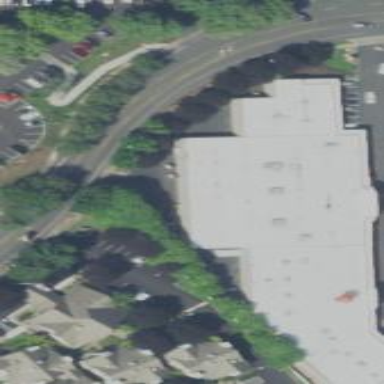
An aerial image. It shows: Retail building housing department store.